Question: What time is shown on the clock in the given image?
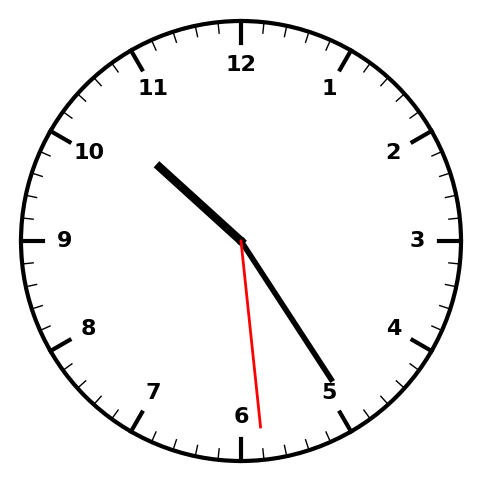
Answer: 10:24:29